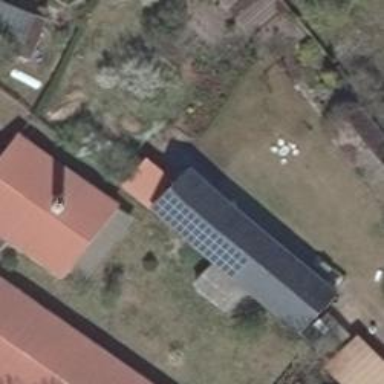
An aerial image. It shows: Small solar photovoltaic panel used as generator to produce electricity.